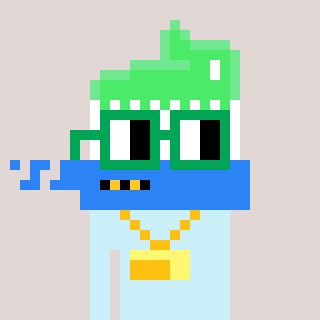
a pixel art character with square green glasses, a toothbrush-shaped head and a cold-colored body on a warm background